Interaction volume radius: 10 \u00c5
Interaction volume height: 20 \u00c5
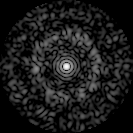
Disorder parameter: 0.8055